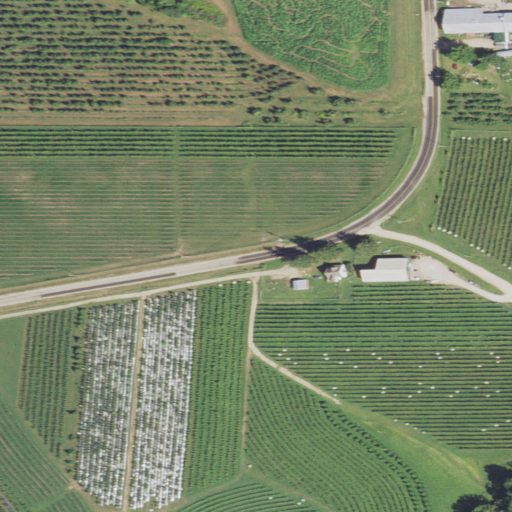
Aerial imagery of ridge(s) in Wisconsin named High Ridge containing pasture, low intensity development, open development, medium intensity development, and high intensity development